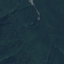
Land use / land cover: Forest